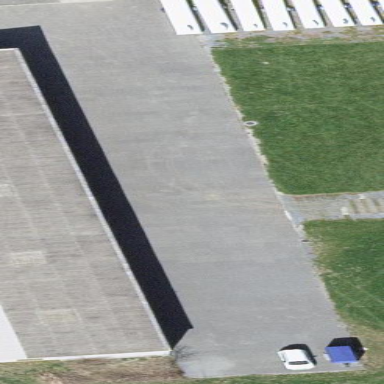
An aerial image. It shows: Apron at the airport with concrete surface.